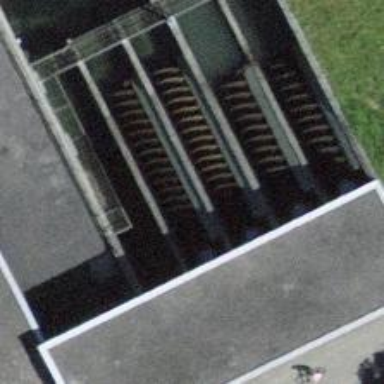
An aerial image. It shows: Pumping station for wastewater.